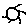
Label: sun